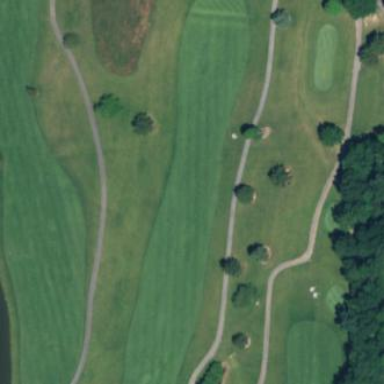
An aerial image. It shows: Golf fairway surrounded by grass.